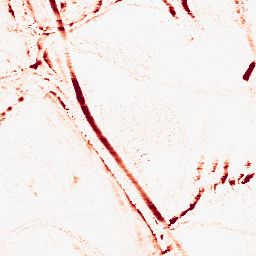
Category: morphological
Decomposition family: morphological_ellipse
Decomposition parameters: operation: opening
width: 5
height: 10
Upsampling method: sinc_blackman
Upsampling parameters: scale: 4
kernel_size: 16
Upsampling scale: 4